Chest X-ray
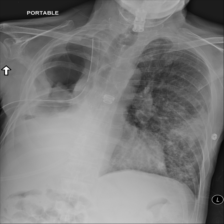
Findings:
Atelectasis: negative
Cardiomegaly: negative
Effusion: negative
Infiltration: negative
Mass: negative
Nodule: negative
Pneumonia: negative
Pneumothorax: negative
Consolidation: positive
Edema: negative
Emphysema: negative
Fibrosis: negative
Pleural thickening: negative
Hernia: negative